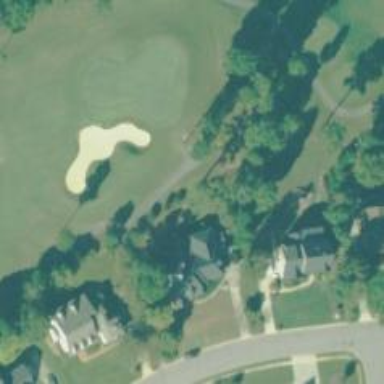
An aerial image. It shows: Service road designated as golf cart path.